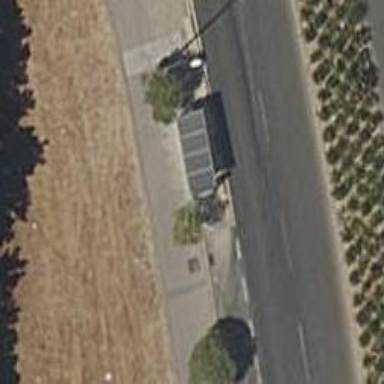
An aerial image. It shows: Bus stop with sheltered platform for public transport.